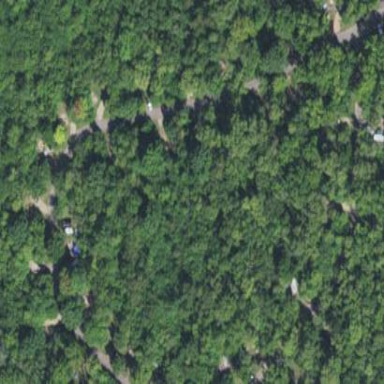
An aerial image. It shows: Campsite for tourism.